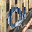
Label: 0